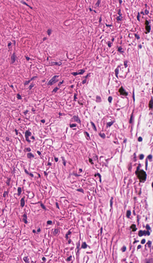
Tumor epithelial tissue: no
Tumor-associated stroma tissue: yes
Normal tissue: no